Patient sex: M
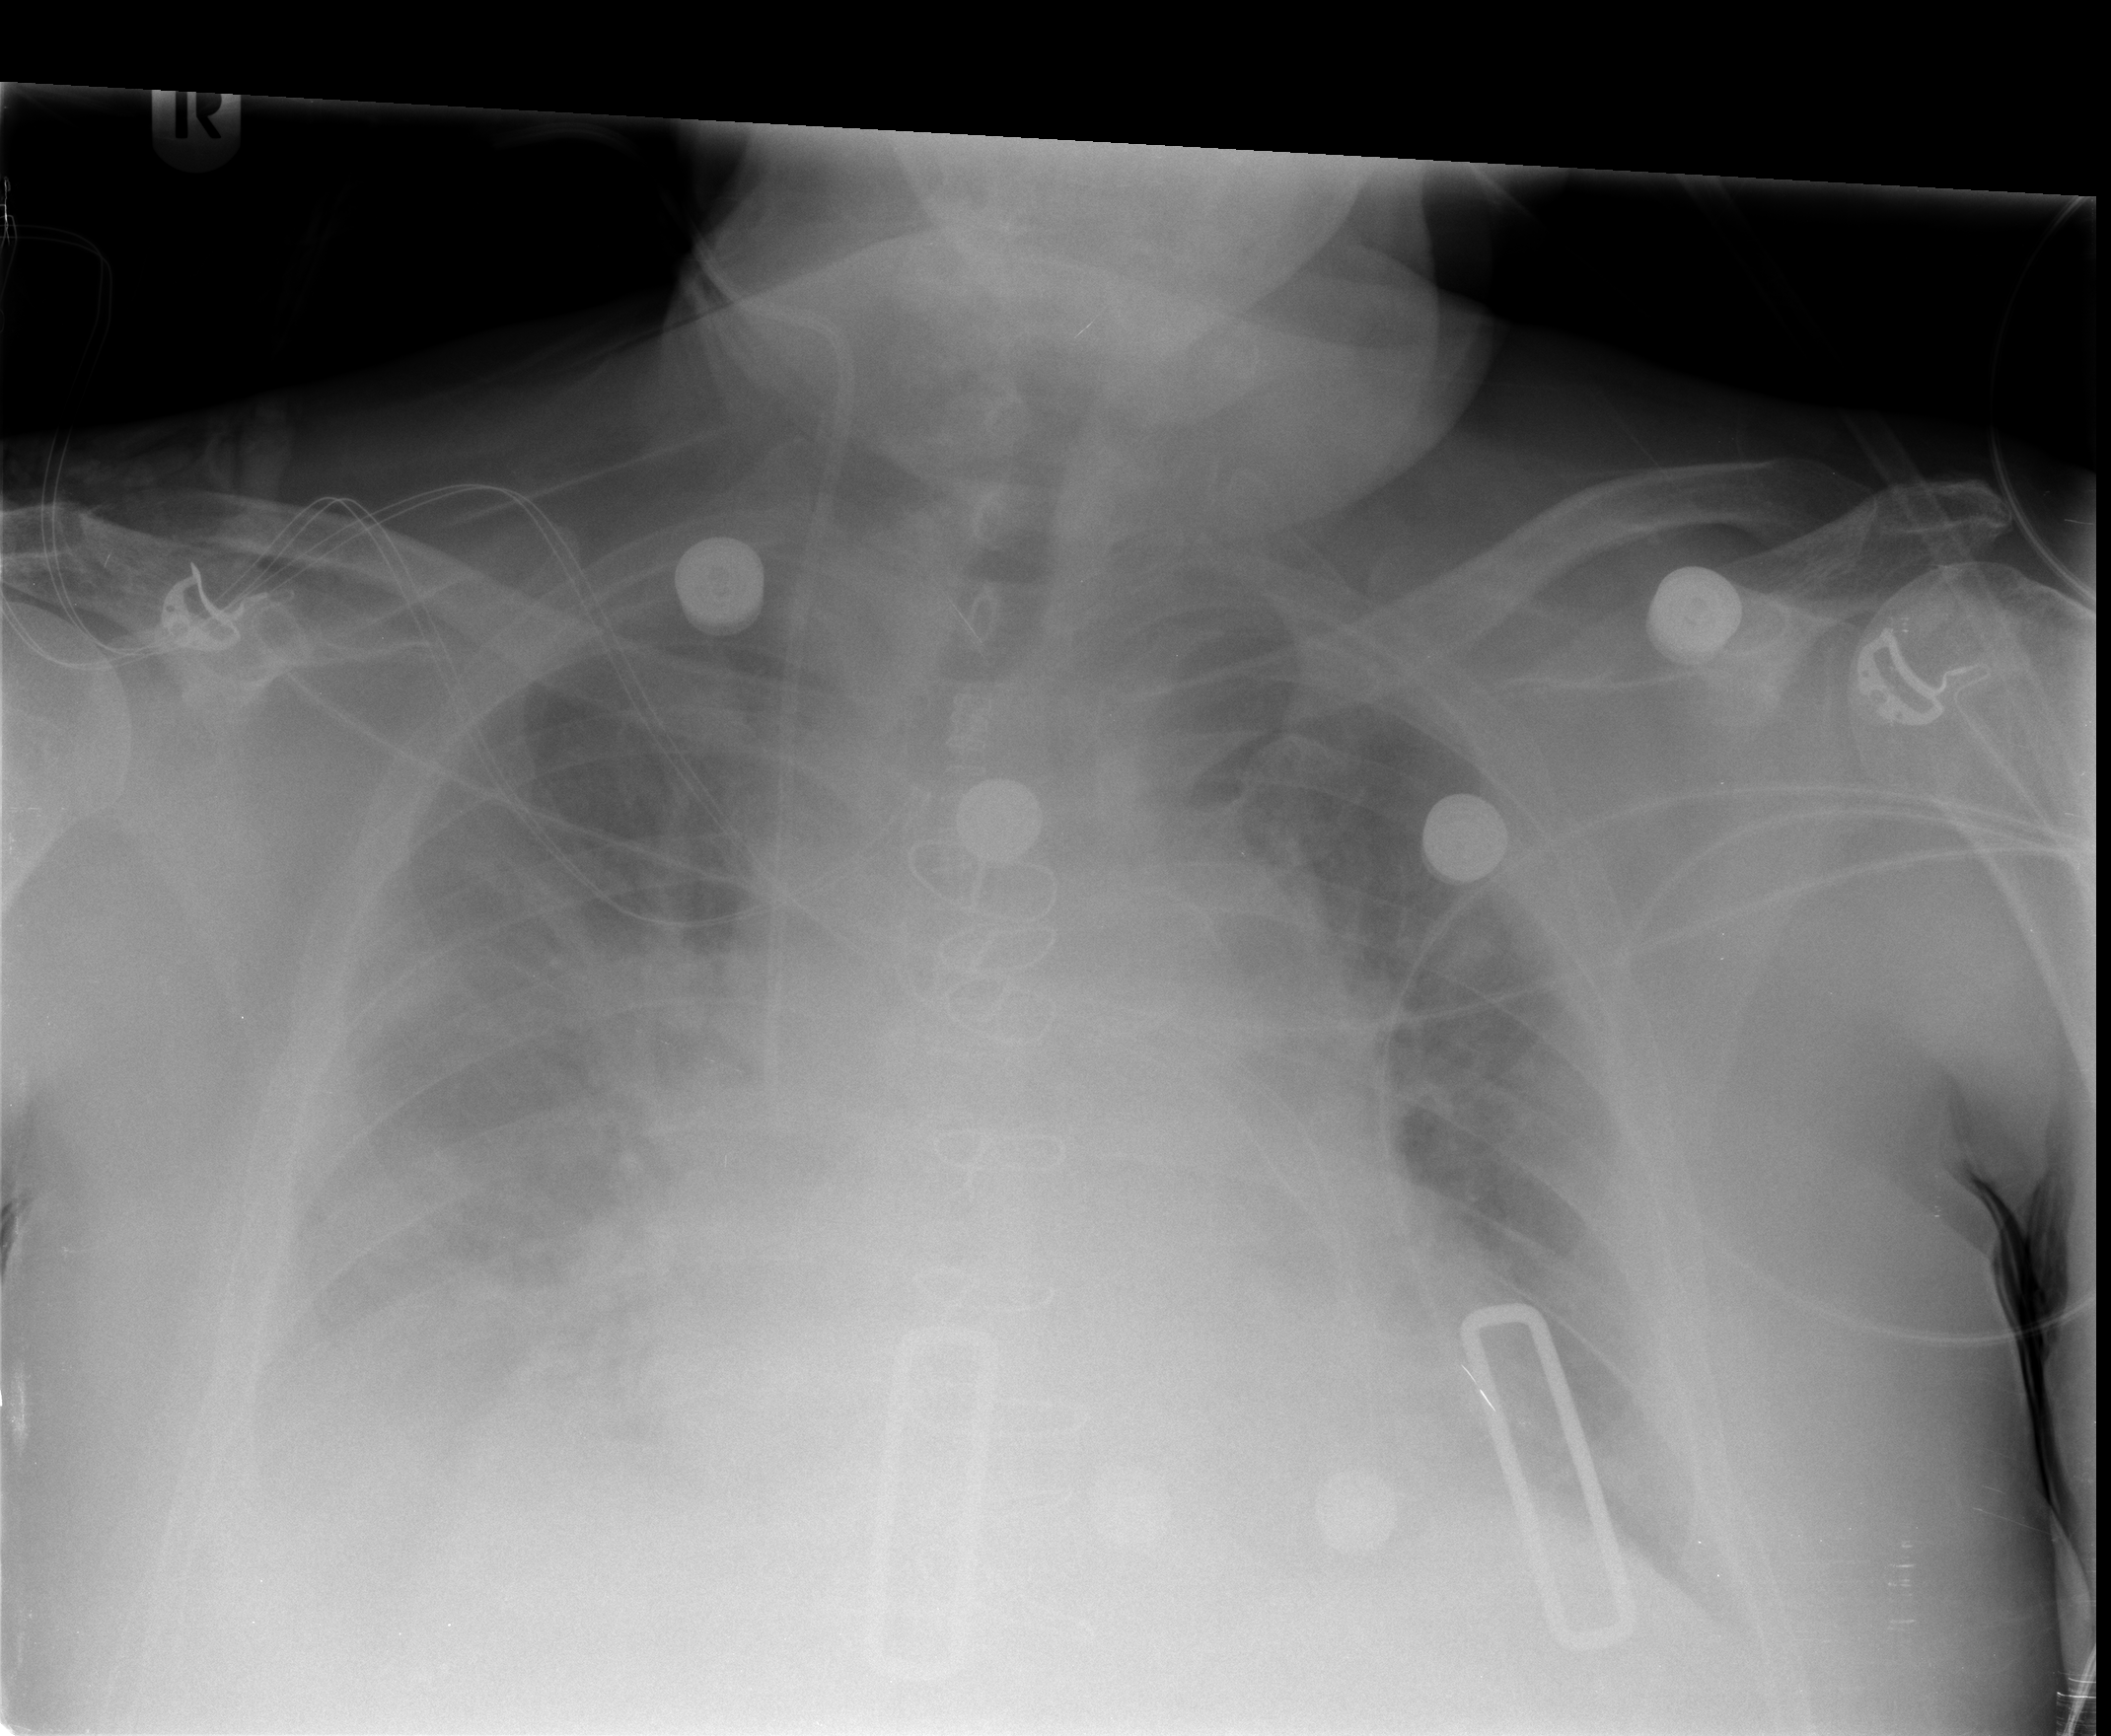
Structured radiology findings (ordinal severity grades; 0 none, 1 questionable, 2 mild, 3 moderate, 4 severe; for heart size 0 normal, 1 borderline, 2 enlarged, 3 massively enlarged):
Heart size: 2
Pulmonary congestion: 3
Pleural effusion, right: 3
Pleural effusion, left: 2
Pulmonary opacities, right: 2
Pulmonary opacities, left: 0
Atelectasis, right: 3
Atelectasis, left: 2